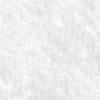
Label: no_change